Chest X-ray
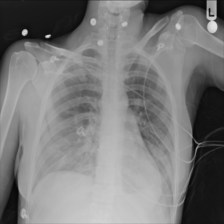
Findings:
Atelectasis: negative
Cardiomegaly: negative
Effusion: negative
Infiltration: negative
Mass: negative
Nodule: negative
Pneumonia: negative
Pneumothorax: negative
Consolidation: negative
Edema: negative
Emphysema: negative
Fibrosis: negative
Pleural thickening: negative
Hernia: negative